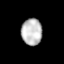
Tissue: lung
Cell type: Others
Senescence score: 0.2269
Nuclear area (px): 540
Mean DAPI intensity: 188.881